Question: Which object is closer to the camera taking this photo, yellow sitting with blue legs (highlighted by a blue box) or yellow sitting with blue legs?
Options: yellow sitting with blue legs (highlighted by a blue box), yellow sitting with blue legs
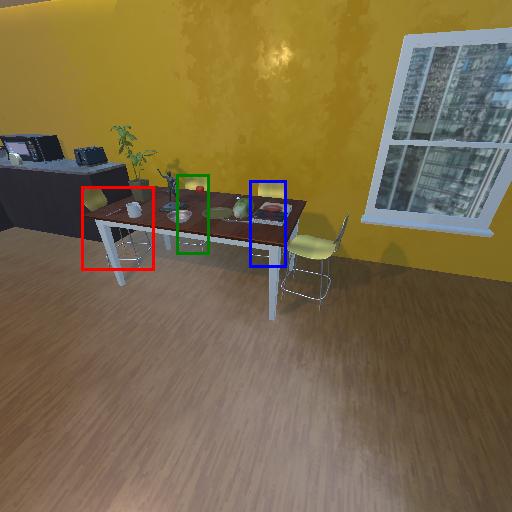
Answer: yellow sitting with blue legs (highlighted by a blue box)